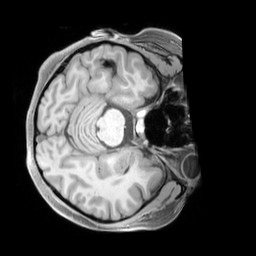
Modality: T1w
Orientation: axial
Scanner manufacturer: siemens
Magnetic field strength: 3 T
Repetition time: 2.3 s
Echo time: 0.00226 s